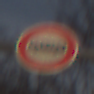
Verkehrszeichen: VerbotKraftomnibusse
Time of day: SunriseSunset
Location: Outdoor (Nature)
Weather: PartlyCloudy
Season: NotSpecified
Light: Natural